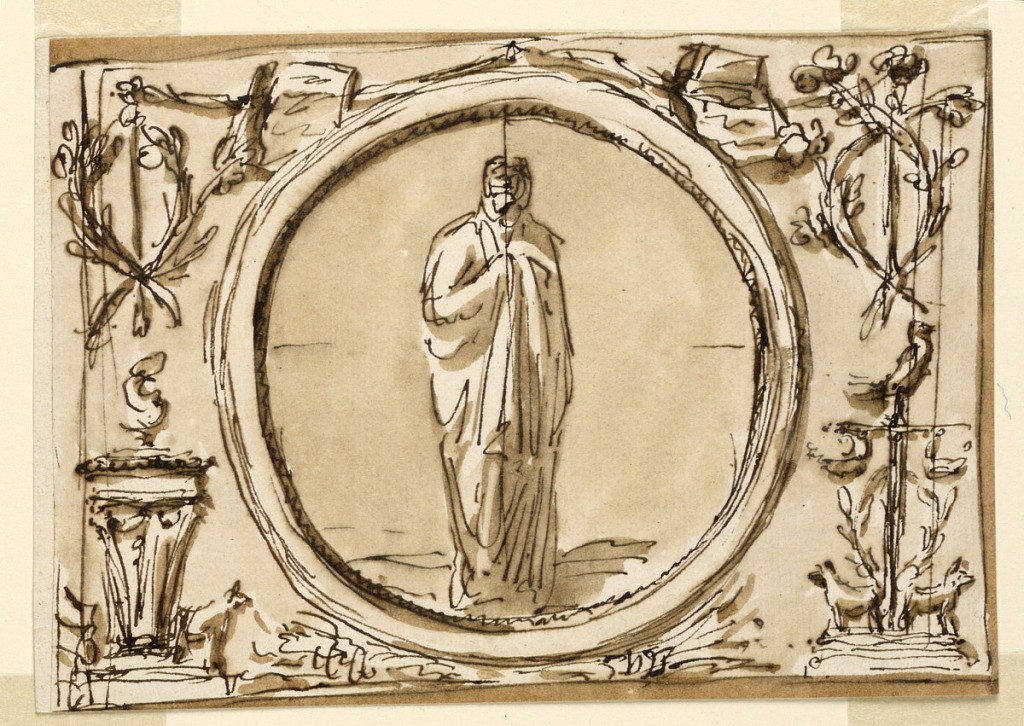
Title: Design for Decoration of a Panel
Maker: Giuseppe Barberi, Italian, 1746–1809
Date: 18th century
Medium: Pen and brown ink, brush and brown wash on lined off-white laid paper
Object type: Drawing
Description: Roundel with a vestal, and grotesques for the decoration above the mirror, noble cabinet, Palazzo Altieri.